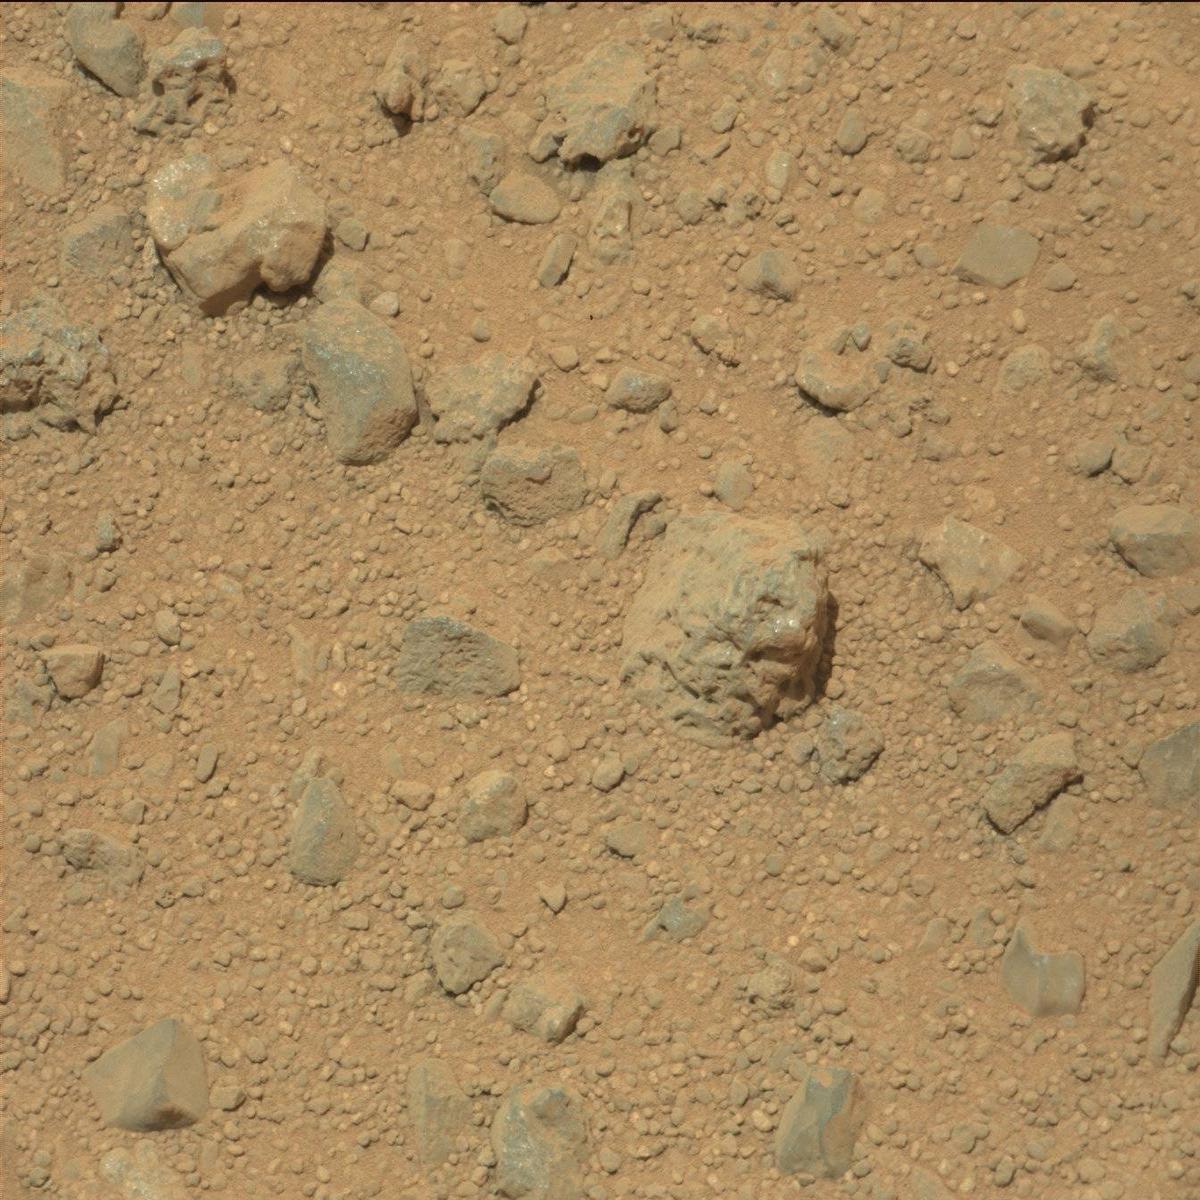
Terrain classes present: Bedrock, Rock, Sand / Soil